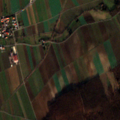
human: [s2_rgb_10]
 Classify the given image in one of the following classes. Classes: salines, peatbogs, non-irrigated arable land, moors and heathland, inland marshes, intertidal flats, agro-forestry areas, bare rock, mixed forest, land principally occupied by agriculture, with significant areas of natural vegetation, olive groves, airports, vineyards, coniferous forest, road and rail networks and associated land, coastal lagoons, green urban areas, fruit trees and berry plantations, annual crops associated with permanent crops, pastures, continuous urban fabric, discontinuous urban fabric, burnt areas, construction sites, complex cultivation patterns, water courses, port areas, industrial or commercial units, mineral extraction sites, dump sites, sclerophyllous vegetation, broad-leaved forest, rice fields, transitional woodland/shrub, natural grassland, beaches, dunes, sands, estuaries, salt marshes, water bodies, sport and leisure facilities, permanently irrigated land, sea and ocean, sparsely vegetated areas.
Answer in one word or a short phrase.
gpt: discontinuous urban fabric, non-irrigated arable land, vineyards, broad-leaved forest